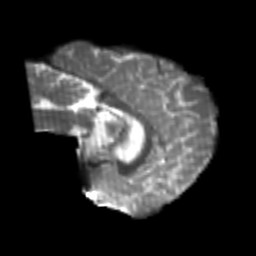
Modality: T2w
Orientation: sagittal
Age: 21
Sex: male
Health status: healthy
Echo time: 0.074 s